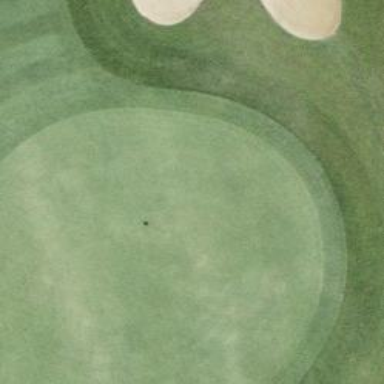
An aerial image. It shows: Golf green.